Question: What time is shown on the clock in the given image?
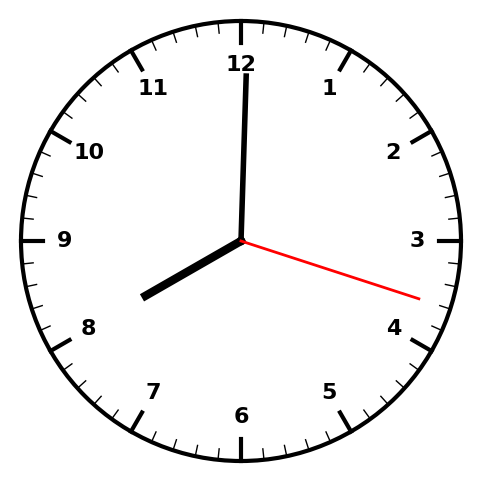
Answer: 08:00:18